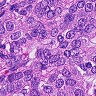
Metastatic tissue present: yes